Interaction volume radius: 10 \u00c5
Interaction volume height: 10 \u00c5
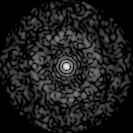
Disorder parameter: 0.8369